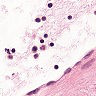
Metastatic tissue present: no